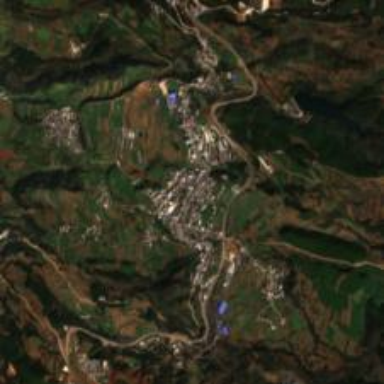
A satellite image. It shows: Ethnic township within town.